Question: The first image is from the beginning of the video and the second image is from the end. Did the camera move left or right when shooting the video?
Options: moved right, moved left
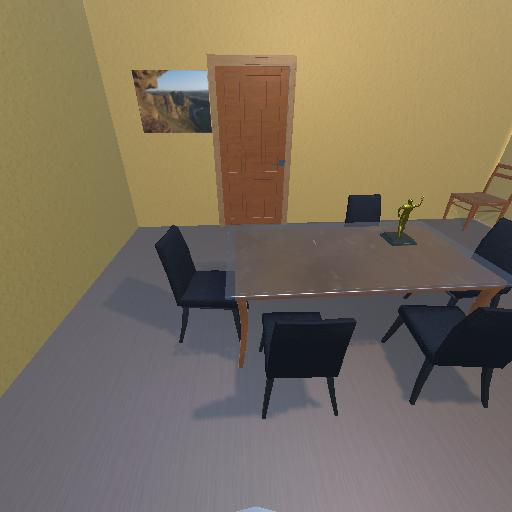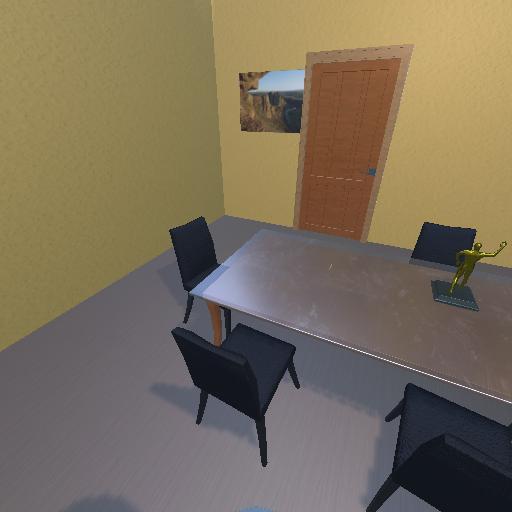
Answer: moved right